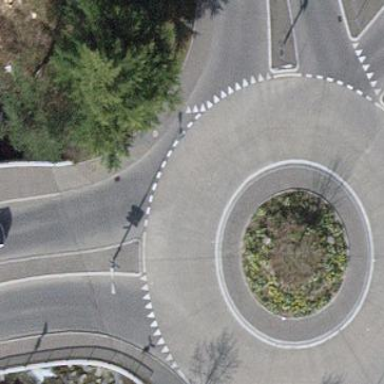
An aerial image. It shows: Roundabout at primary highway.